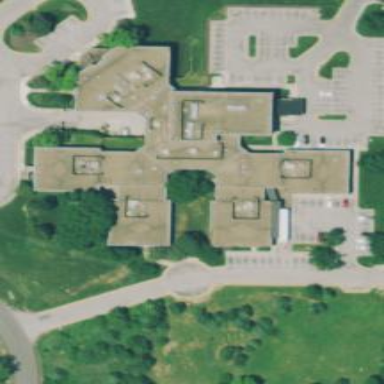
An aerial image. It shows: Hospital.